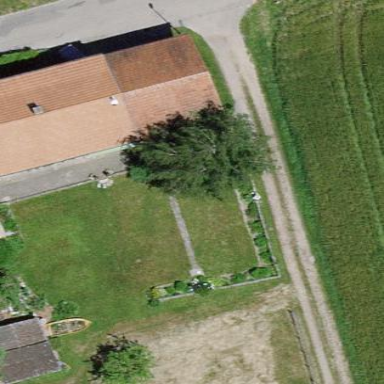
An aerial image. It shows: Farmyard area.